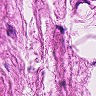
Metastatic tissue present: no